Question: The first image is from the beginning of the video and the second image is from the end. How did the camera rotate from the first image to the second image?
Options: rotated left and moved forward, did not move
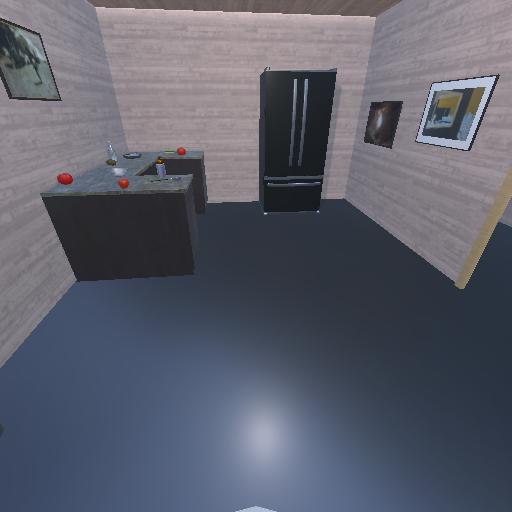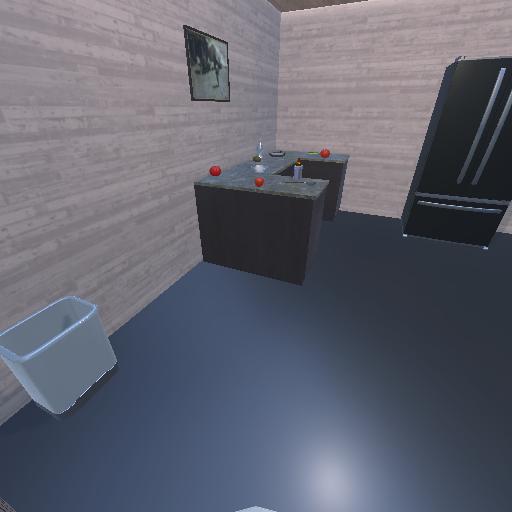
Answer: rotated left and moved forward